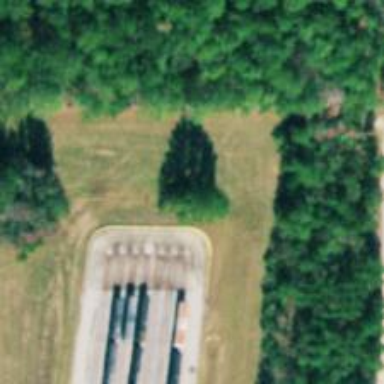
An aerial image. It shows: Rail spur service.